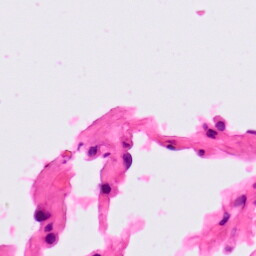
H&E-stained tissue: Lung